【题型】选择题　【知识点】函数　【难度】medium
已知函数$f(x)=2\sin(\omega x+\varphi)\left(\omega>0,|\varphi|<\dfrac{\pi}{2}\right)$的部分图象如图所示，则$f(x)$的单调递增区间为（ ）

\noindent A．$\left[2k\pi-\dfrac{\pi}{3},2k\pi+\dfrac{\pi}{6}\right],k\in\mathbf{Z}$\\
B．$\left[2k\pi+\dfrac{\pi}{6},k\pi+\dfrac{2\pi}{3}\right],k\in\mathbf{Z}$\\
C．$\left[k\pi+\dfrac{\pi}{6},k\pi+\dfrac{2\pi}{3}\right],k\in\mathbf{Z}$\\
D．$\left[k\pi-\dfrac{\pi}{3},k\pi+\dfrac{\pi}{6}\right],k\in\mathbf{Z}$
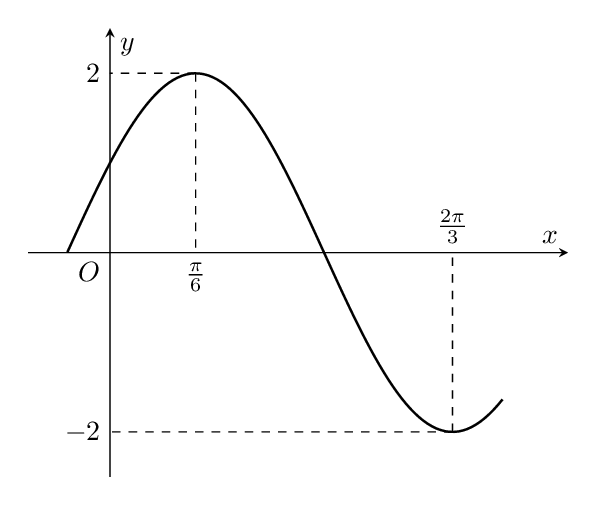
【解答】
\noindent\textbf{【答案】} D\\
\noindent\textbf{【难度】} 0.65\\
\noindent\textbf{【知识点】} 由图象确定正（余）弦型函数解析式、求$\sin x$型三角函数的单调性\\

\noindent\textbf{【分析】} 利用图象求得函数的解析式为$f(x)=2\sin\left(2x+\dfrac{\pi}{6}\right)$，然后解不等式$2k\pi-\dfrac{\pi}{2}\leq 2x+\dfrac{\pi}{6}\leq 2k\pi+\dfrac{\pi}{2},k\in\mathbf{Z}$，即可求得函数的单调递增区间。\\

\noindent\textbf{【详解】} 由图象可知$\dfrac{T}{2}=\dfrac{2\pi}{3}-\dfrac{\pi}{6}=\dfrac{\pi}{2}$，所以$T=\pi$，所以$\omega=\dfrac{2\pi}{T}=2$，$f(x)=2\sin(2x+\varphi)$。\\
由$2\times\dfrac{\pi}{6}+\varphi=2k\pi+\dfrac{\pi}{2},k\in\mathbf{Z}$，可得$\varphi=2k\pi+\dfrac{\pi}{6},k\in\mathbf{Z}$，又$|\varphi|<\dfrac{\pi}{2}$，所以$\varphi=\dfrac{\pi}{6}$。\\
所以$f(x)=2\sin\left(2x+\dfrac{\pi}{6}\right)$，由$2k\pi-\dfrac{\pi}{2}\leq 2x+\dfrac{\pi}{6}\leq 2k\pi+\dfrac{\pi}{2},k\in\mathbf{Z}$，可得$k\pi-\dfrac{\pi}{3}\leq x\leq k\pi+\dfrac{\pi}{6},k\in\mathbf{Z}$，所以$f(x)$的单调递增区间为$\left[k\pi-\dfrac{\pi}{3},k\pi+\dfrac{\pi}{6}\right],(k\in\mathbf{Z})$。\\
故选：D。